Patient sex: M
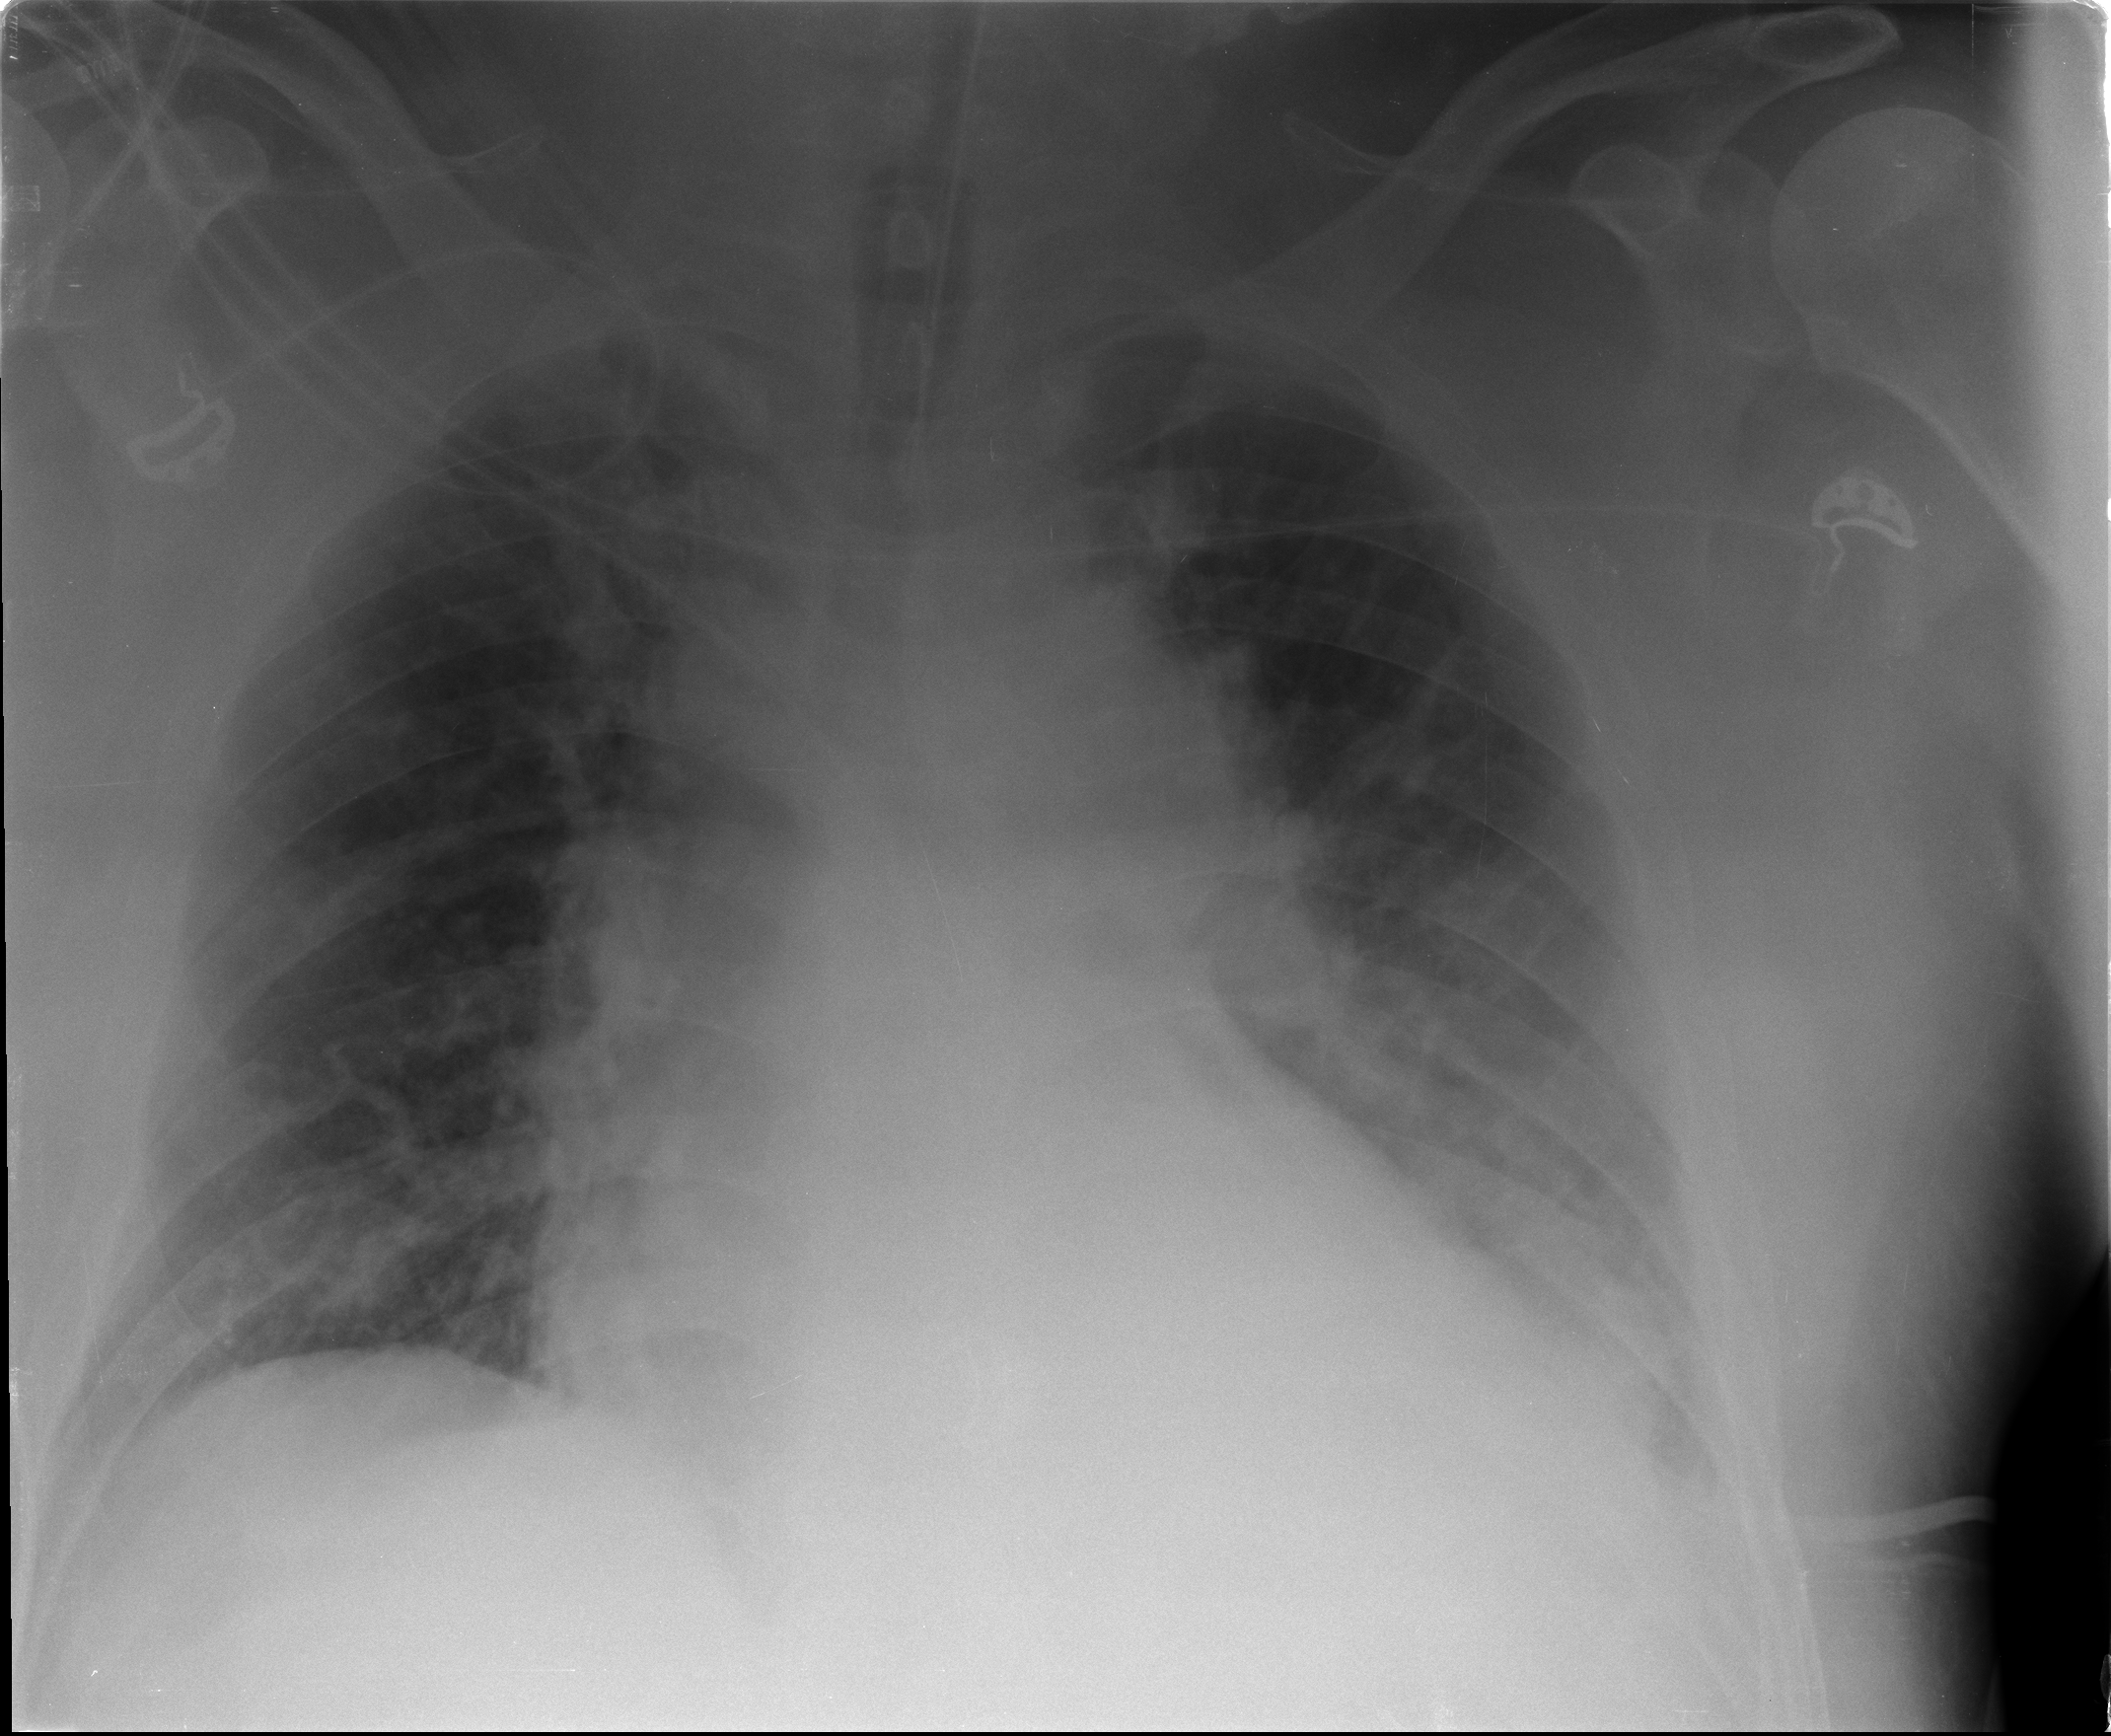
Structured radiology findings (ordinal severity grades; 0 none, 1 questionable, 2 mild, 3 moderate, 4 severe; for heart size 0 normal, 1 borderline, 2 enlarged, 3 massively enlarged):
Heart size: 2
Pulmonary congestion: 3
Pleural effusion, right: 0
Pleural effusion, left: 2
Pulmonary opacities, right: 2
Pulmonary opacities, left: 2
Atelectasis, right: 2
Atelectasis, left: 2